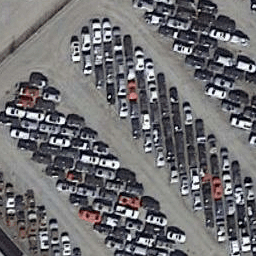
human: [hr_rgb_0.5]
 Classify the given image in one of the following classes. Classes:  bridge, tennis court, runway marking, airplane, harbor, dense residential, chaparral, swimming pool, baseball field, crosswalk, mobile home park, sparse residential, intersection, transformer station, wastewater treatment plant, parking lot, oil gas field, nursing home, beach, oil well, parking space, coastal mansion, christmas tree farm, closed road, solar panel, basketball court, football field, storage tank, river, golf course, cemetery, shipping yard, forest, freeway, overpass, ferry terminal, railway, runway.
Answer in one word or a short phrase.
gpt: parking lot